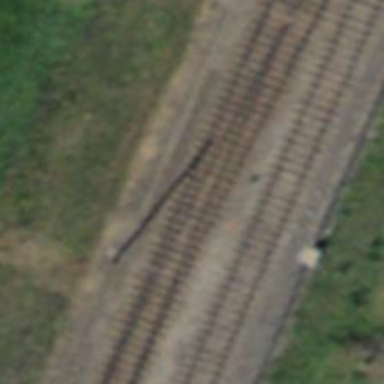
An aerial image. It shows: Railway switch with the turnout pointing to the right.